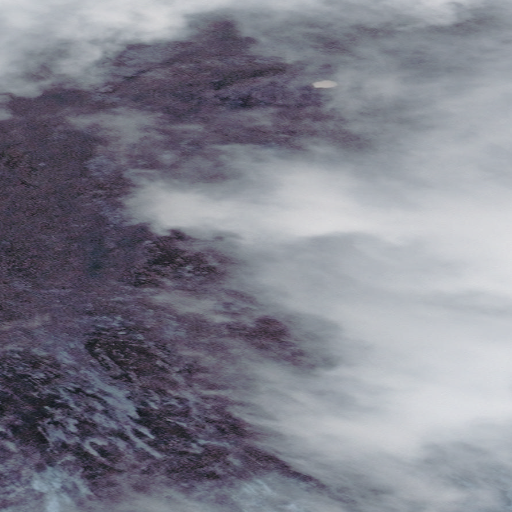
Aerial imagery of mountain in Alaska named Pfaff Peak containing only unknown